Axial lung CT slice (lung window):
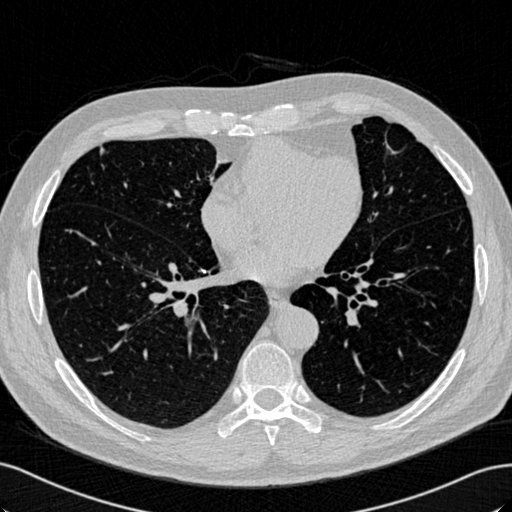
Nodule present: yes
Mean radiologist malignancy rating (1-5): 2